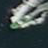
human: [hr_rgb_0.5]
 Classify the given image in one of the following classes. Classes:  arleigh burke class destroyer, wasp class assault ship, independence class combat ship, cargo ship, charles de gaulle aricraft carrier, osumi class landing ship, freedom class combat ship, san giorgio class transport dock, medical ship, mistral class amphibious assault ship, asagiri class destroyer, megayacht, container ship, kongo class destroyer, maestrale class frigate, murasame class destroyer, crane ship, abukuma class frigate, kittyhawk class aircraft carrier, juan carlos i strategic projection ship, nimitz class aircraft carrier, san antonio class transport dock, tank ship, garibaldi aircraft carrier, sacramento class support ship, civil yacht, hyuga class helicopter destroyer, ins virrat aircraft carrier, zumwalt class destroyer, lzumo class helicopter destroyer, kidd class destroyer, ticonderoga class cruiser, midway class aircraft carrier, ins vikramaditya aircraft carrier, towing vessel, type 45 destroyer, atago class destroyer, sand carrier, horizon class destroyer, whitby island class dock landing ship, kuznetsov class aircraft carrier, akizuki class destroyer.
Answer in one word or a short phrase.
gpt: Civil yacht